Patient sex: M
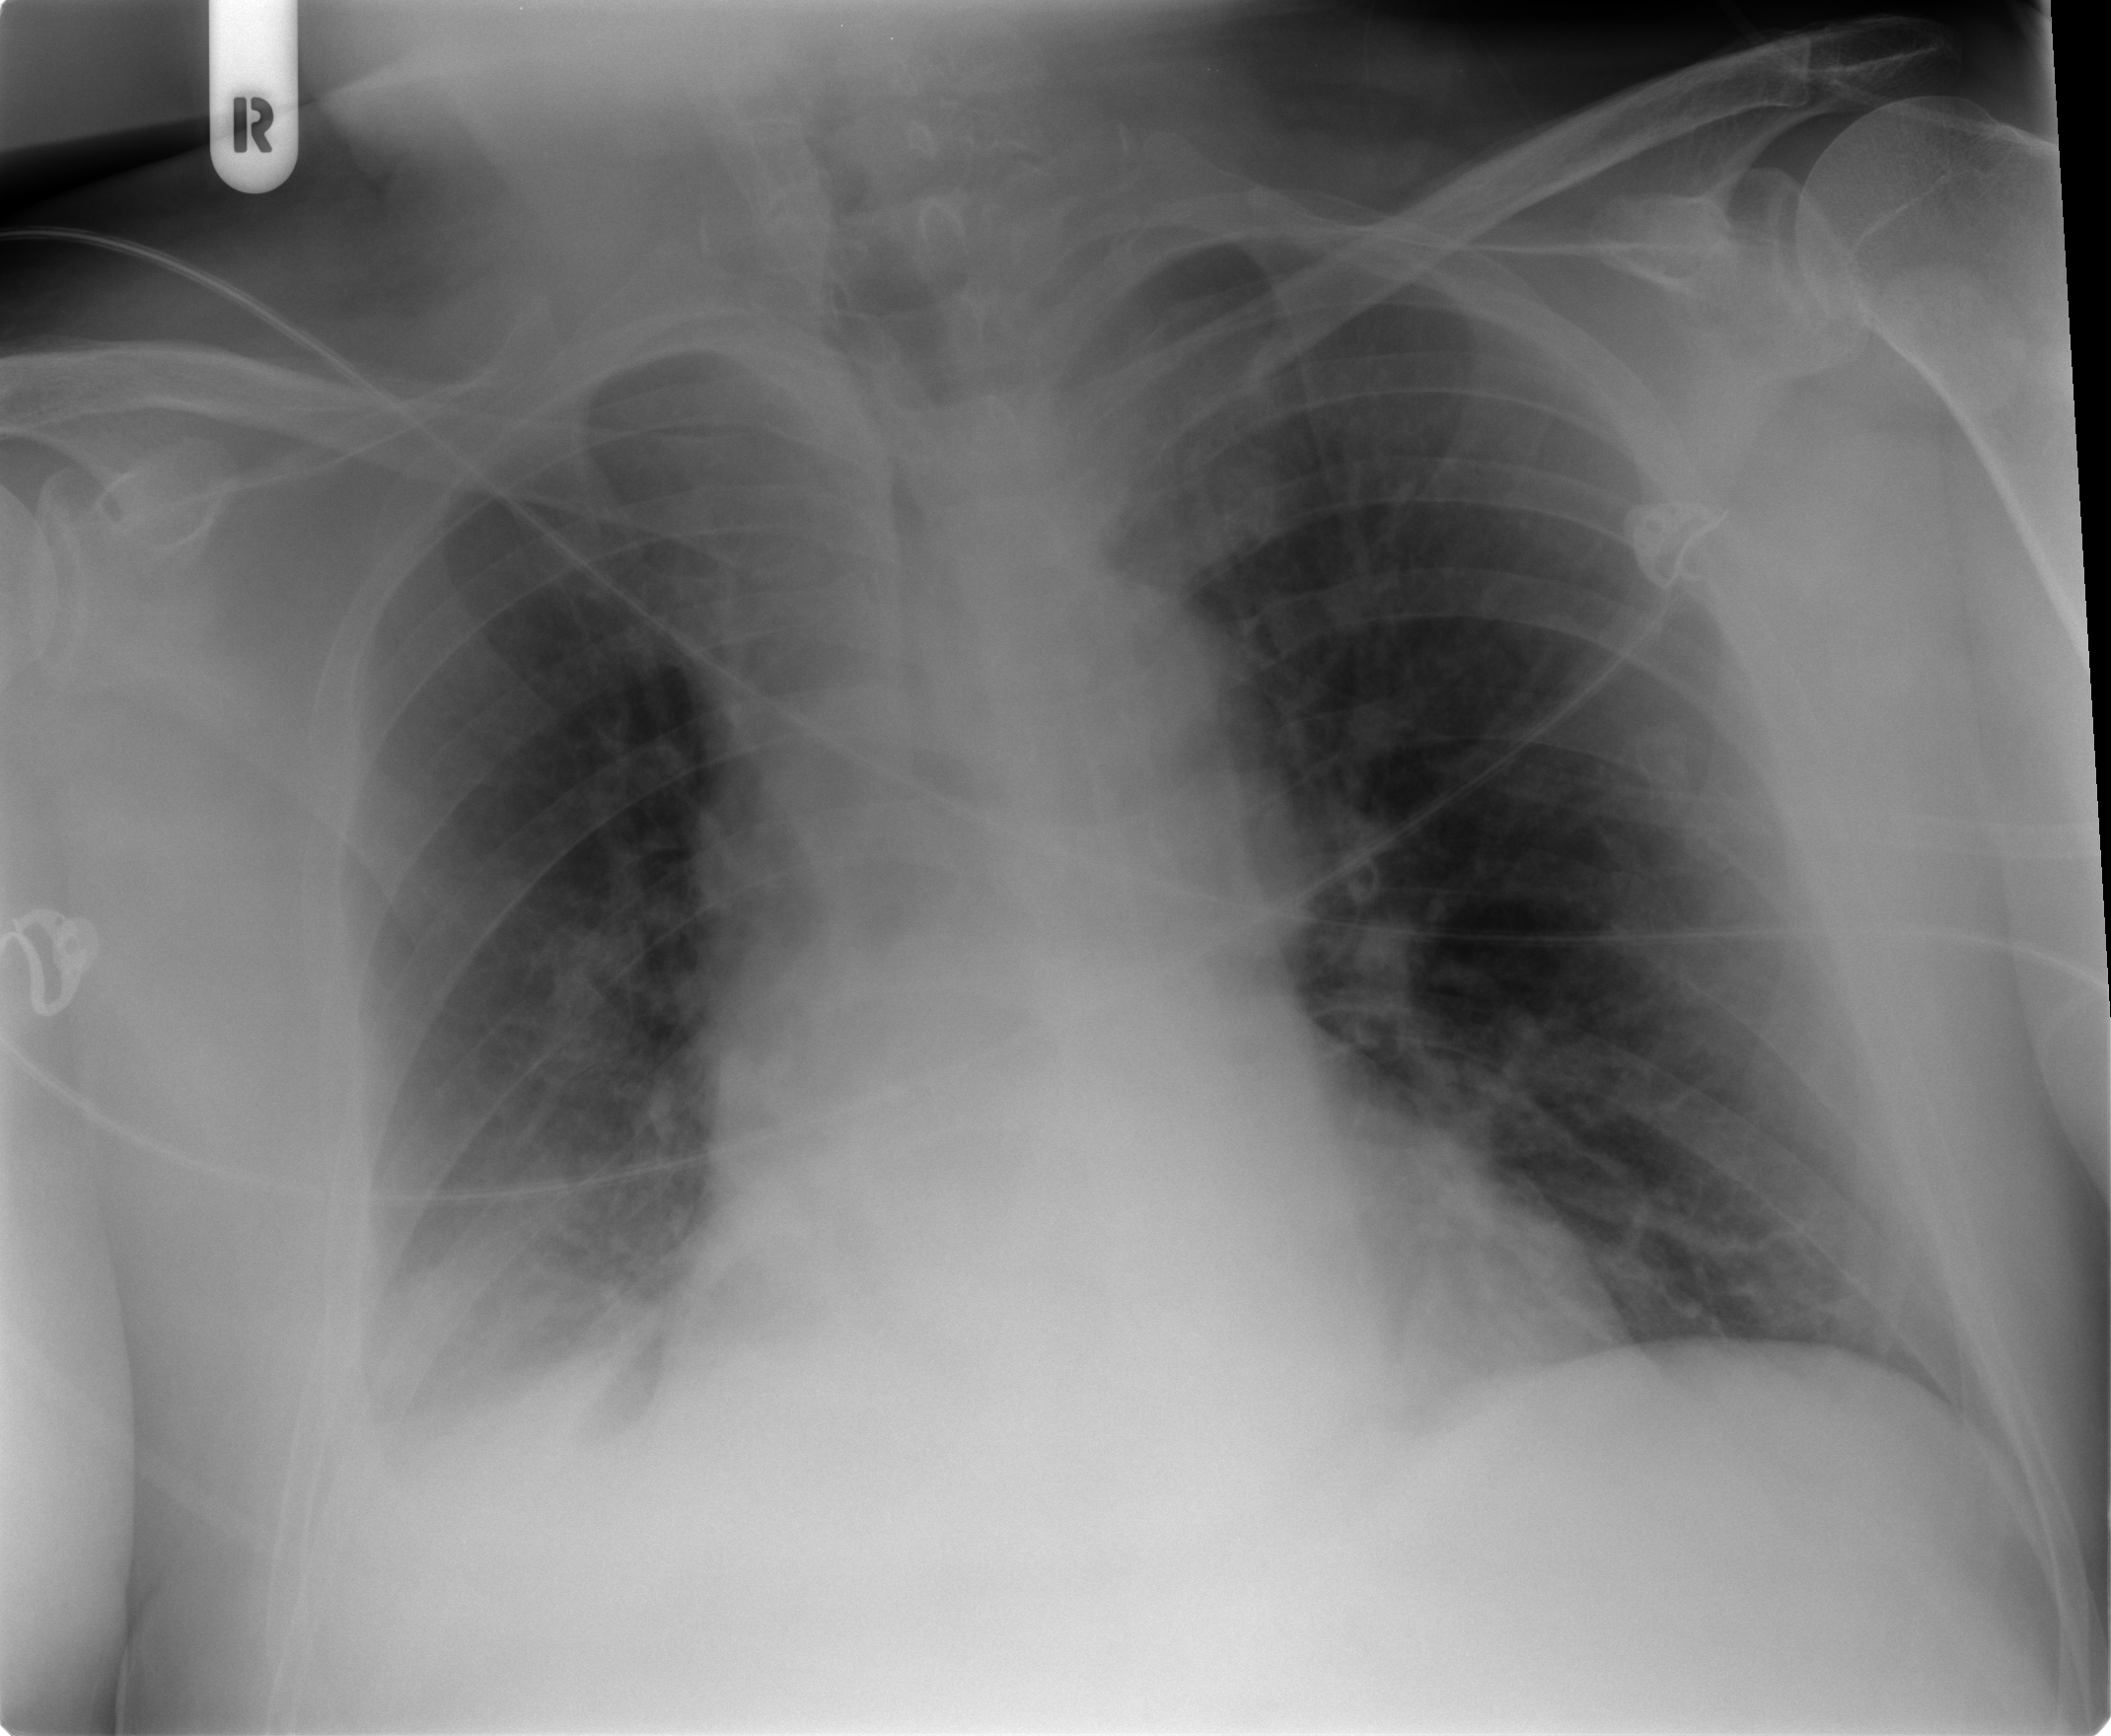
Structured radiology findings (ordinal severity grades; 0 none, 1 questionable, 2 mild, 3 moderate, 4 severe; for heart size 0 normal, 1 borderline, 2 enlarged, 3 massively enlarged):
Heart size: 0
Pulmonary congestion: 1
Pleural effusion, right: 2
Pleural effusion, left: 0
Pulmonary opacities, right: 0
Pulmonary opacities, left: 0
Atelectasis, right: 3
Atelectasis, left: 2